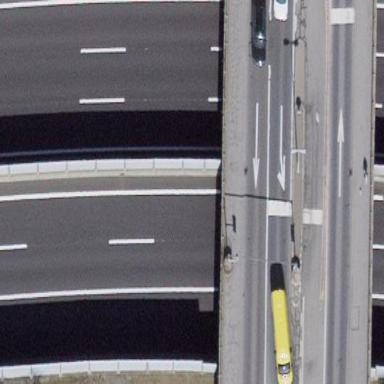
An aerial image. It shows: Bridge with beam structure.